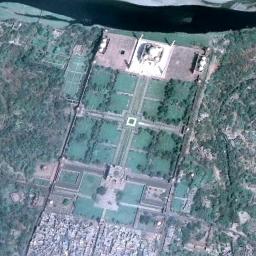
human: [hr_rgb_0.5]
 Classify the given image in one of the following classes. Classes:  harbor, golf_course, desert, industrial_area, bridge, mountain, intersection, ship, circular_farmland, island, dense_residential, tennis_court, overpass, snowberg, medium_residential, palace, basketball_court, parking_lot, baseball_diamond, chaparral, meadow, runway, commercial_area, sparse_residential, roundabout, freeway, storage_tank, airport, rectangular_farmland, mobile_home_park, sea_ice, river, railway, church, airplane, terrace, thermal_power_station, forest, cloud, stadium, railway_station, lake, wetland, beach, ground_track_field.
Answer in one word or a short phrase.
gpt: palace